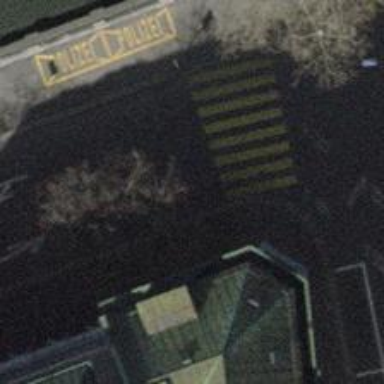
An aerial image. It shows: Uncontrolled zebra crossing with notable zebra markings.